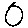
Label: circle